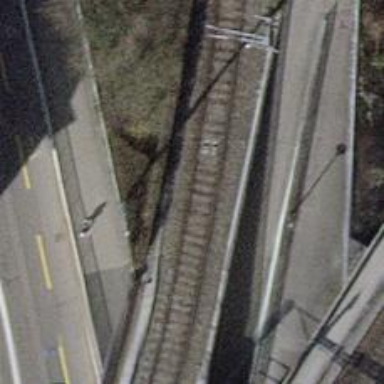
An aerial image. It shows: Railway track with contact lines for electrification.